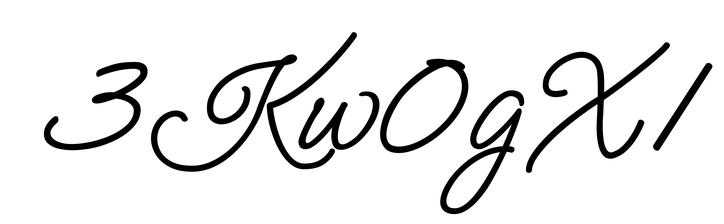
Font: MeowScript-Regular